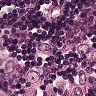
Metastatic tissue present: yes